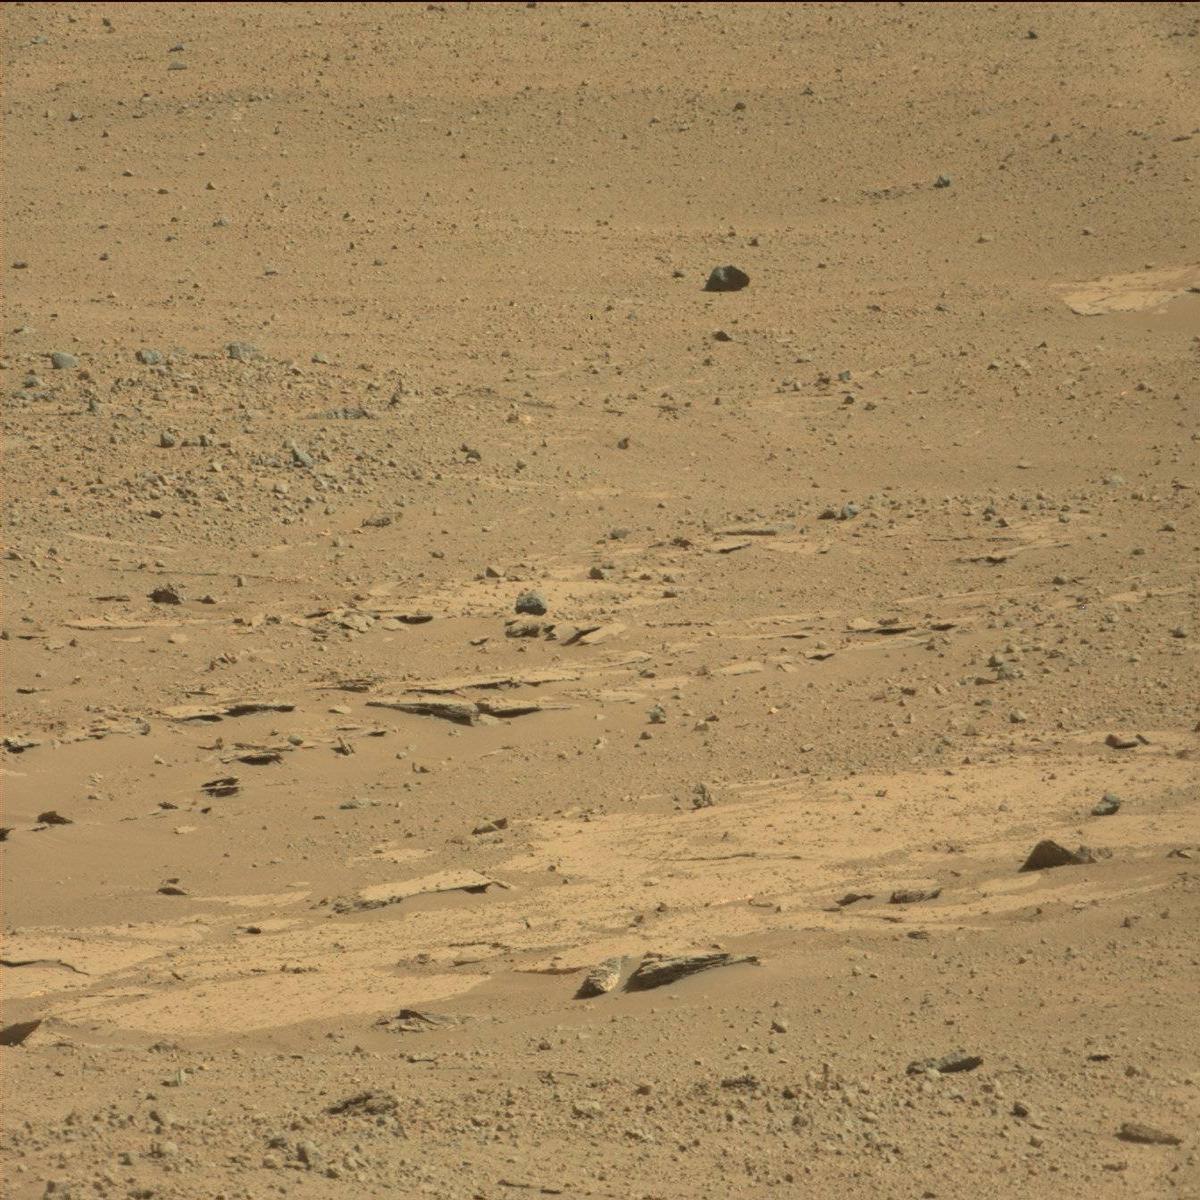
Terrain classes present: Bedrock, Sand / Soil